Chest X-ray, PA view. Patient: 64 years old, sex F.
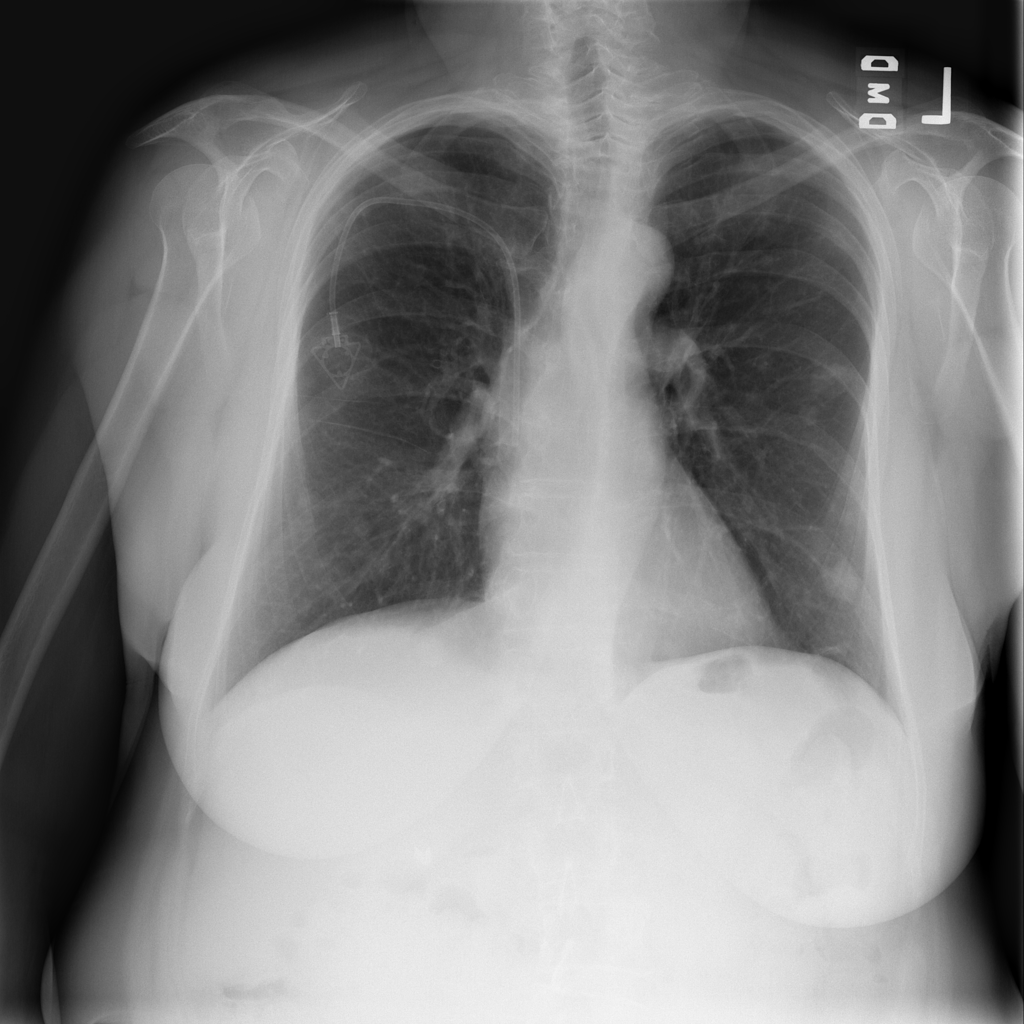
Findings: Nodule